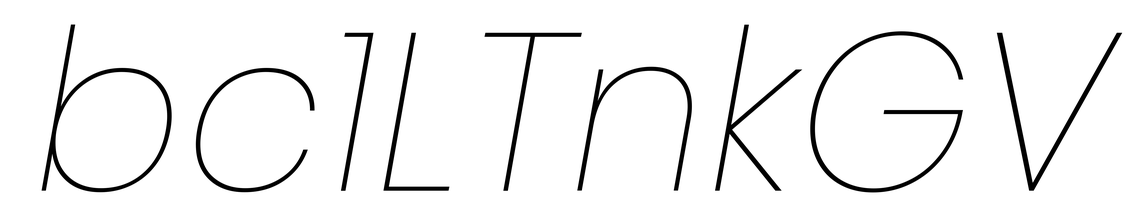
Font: Poppins-ThinItalic